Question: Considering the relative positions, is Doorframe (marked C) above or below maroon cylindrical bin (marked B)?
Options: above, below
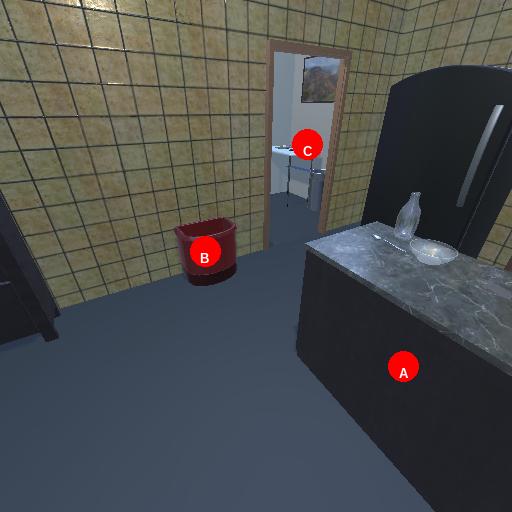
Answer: above